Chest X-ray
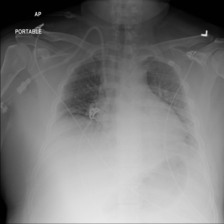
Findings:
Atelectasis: negative
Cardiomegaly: negative
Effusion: negative
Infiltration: negative
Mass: negative
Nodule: negative
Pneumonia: negative
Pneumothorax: negative
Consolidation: positive
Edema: negative
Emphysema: negative
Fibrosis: negative
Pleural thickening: negative
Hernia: negative